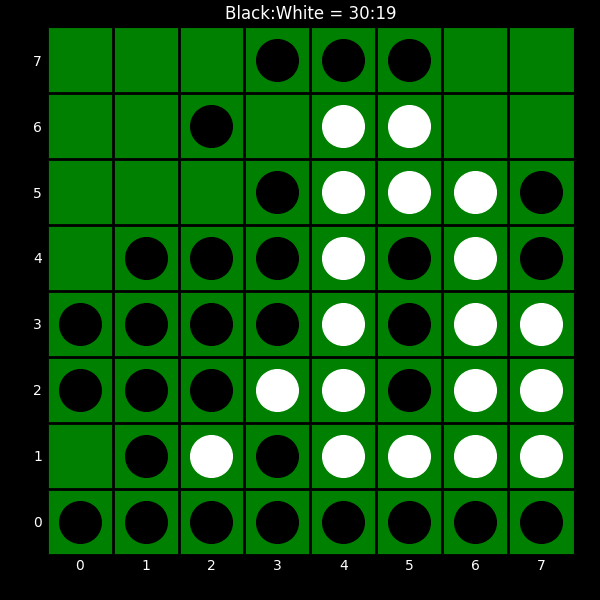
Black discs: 30
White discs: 19